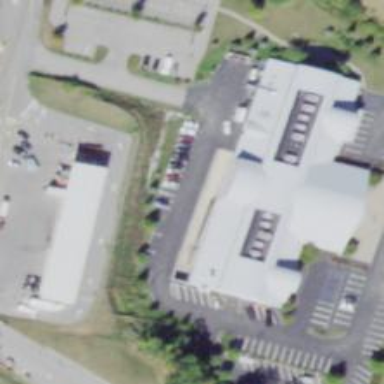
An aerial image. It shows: Building.